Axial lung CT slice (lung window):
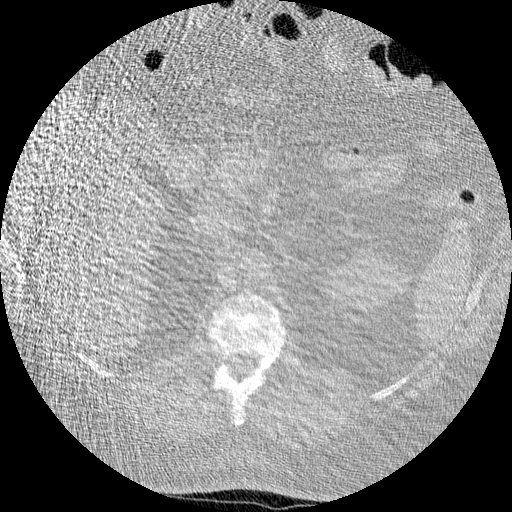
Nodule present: no